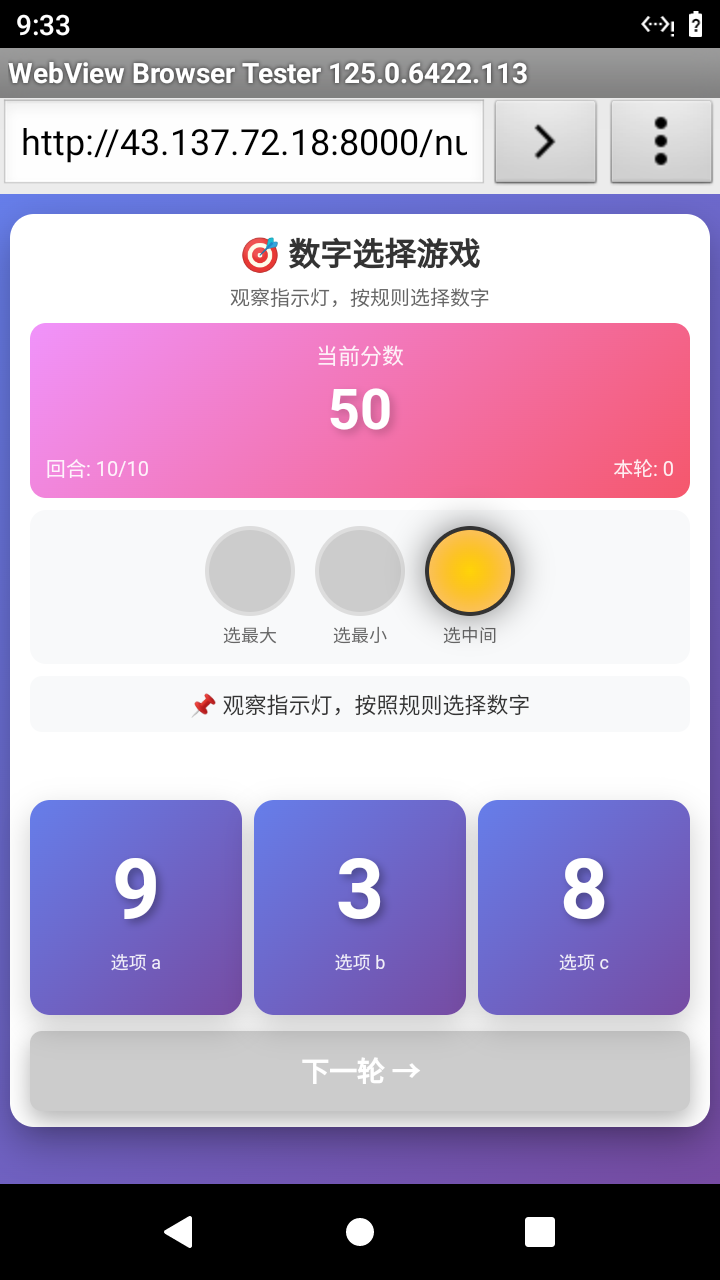

Select the correct number based on the traffic light color.
Answer: 2